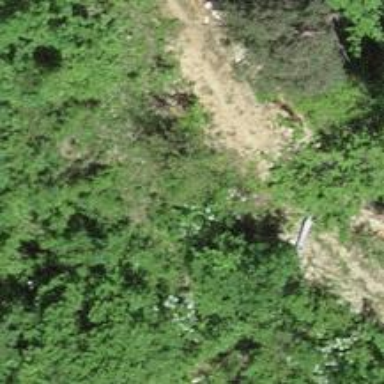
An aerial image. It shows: Unpaved track road.